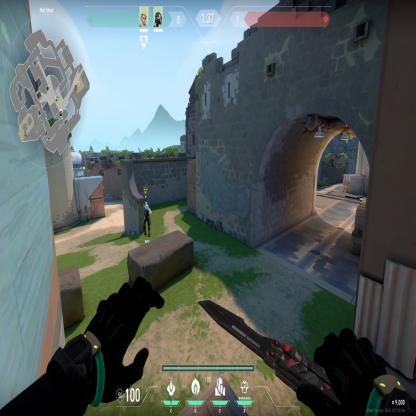
Label: teammate